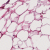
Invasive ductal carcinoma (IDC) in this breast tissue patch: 0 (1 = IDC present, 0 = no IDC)